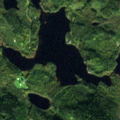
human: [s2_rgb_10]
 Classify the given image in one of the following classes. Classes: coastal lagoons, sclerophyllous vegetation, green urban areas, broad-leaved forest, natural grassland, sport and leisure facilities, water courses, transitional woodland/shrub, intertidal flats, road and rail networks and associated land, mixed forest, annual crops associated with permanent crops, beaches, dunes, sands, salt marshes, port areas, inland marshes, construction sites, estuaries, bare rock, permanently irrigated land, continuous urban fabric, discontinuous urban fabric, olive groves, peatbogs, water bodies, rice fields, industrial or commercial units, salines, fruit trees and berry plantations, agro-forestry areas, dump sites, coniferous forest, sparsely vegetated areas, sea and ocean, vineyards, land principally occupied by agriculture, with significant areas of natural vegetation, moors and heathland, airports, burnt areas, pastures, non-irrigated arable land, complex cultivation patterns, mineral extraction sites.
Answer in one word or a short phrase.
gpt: coniferous forest, mixed forest, transitional woodland/shrub, water bodies